Question: I am trying to update a custom field via the WordPress API. The custom field is within an Advanced Custom Fields repeating layout and I cannot figure out how to update it.
I have authentication set up and can update a post status, but I'm not having any luck in updating the ACF data.
Using Postman : Page status can be updated with 'http://localhost:9000/wp-json/wp/v2/pages/4564/?status=public'. Is there a similar value which can be used to update the ACF field or a way to update by passing JSON instead?
'''
{
"id": 4564,
...
"acf": {
"insert_to_head": "",
"insert_to_foot": "",
"Layout": [
{
"acf_fc_layout": "cert_challenge_pin",
"challenge_pin": "<PHONE>"
}]
}
'''
The ACF to REST API plugin is in use and fields can be viewed via the API but not updated.
Having exhausted search and documentation, any help would be greatly appreciated!

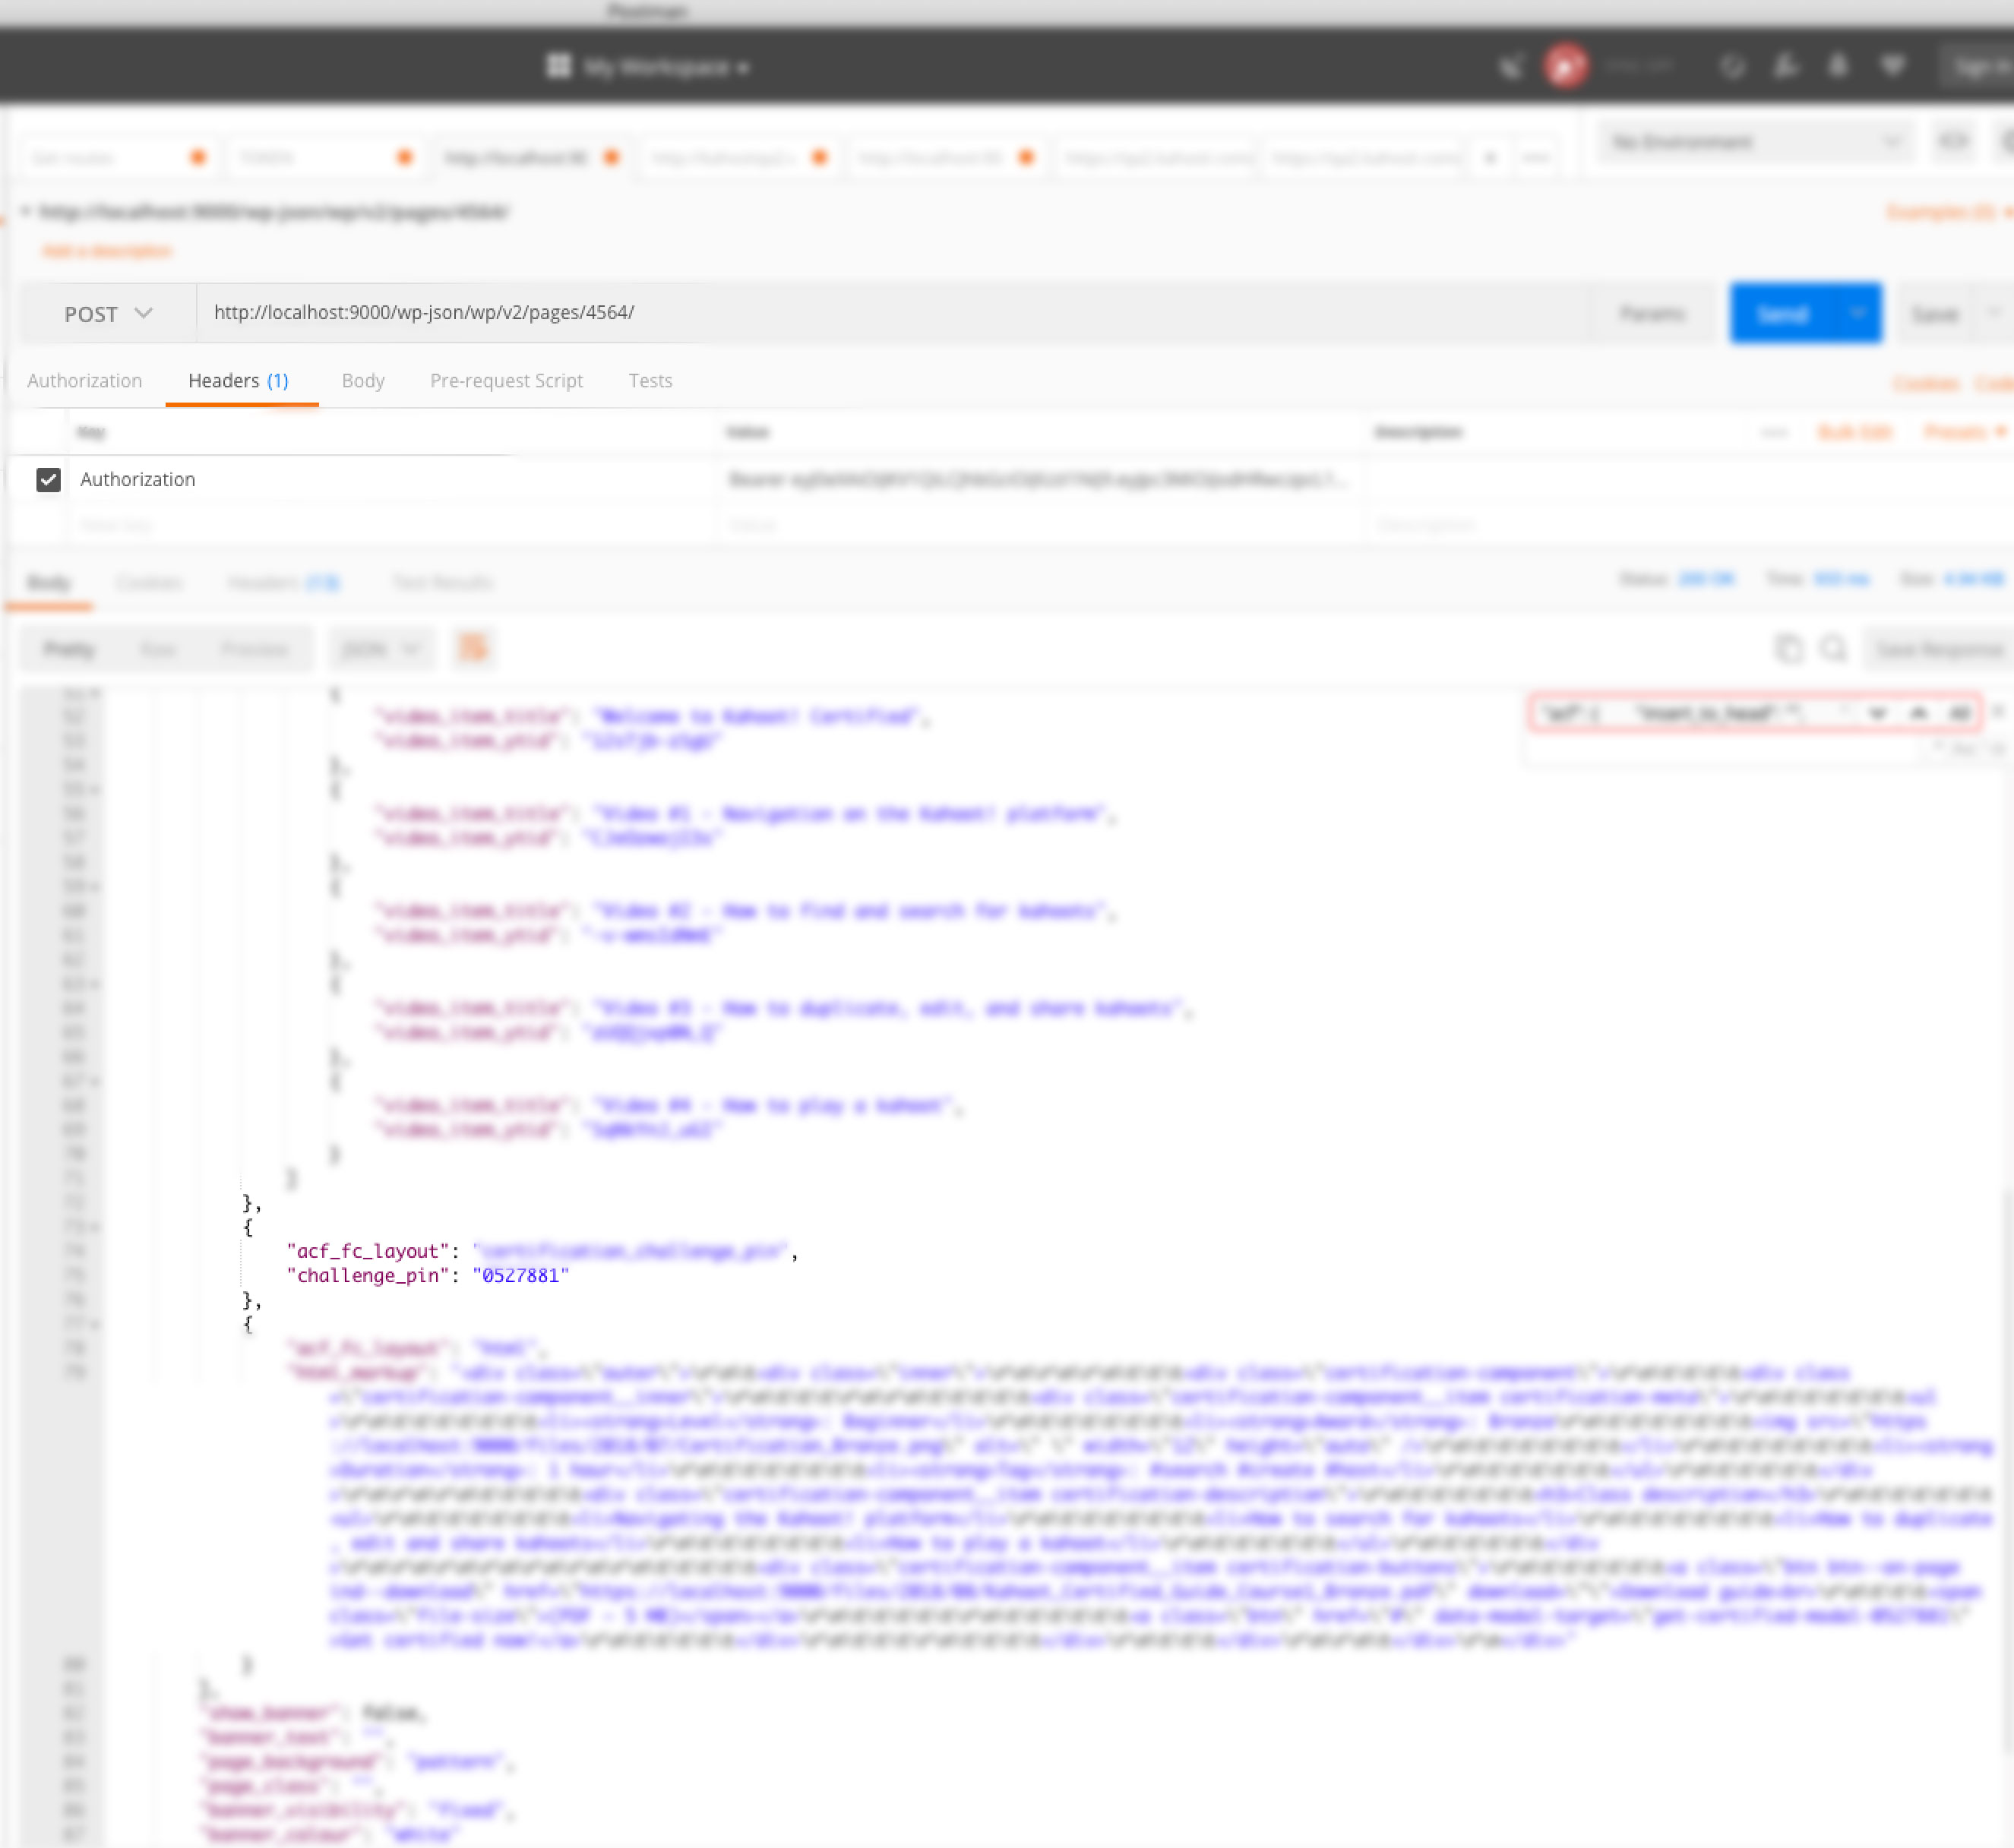
Answer: I found from <URL> that you should use the key 'fields' instead of 'acf'. In addition, I had to send a 'Content-type: application/json' header to get it working.